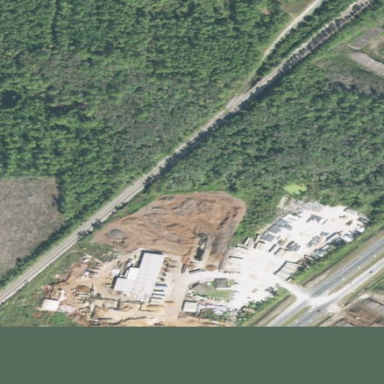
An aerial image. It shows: Industrial area that houses sawmill.